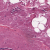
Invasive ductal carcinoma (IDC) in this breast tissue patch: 0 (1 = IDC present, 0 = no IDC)